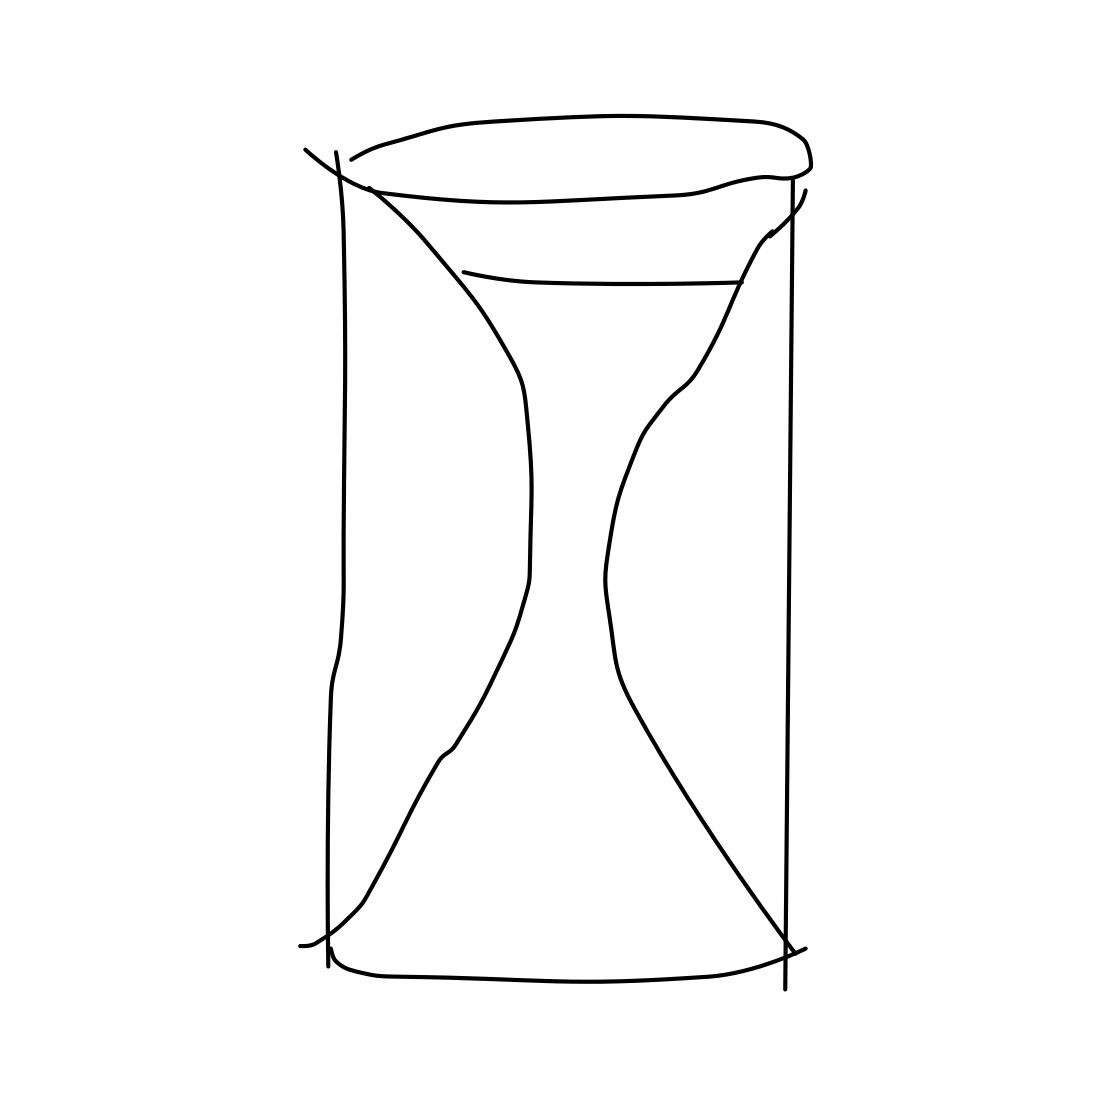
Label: hourglass